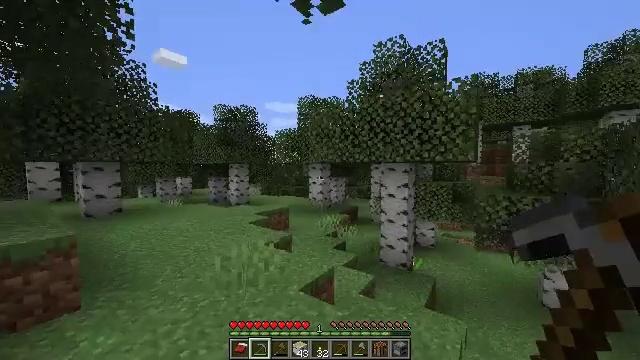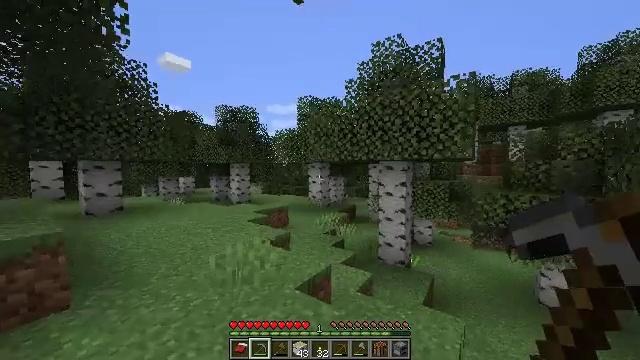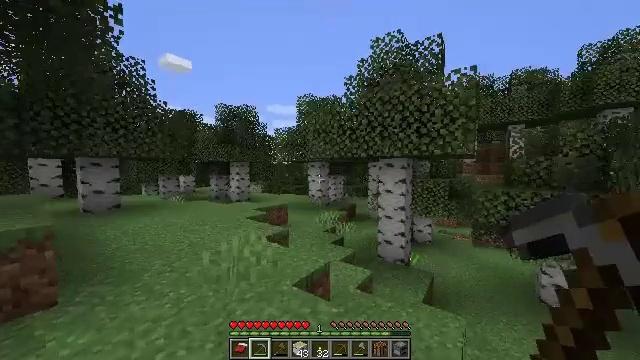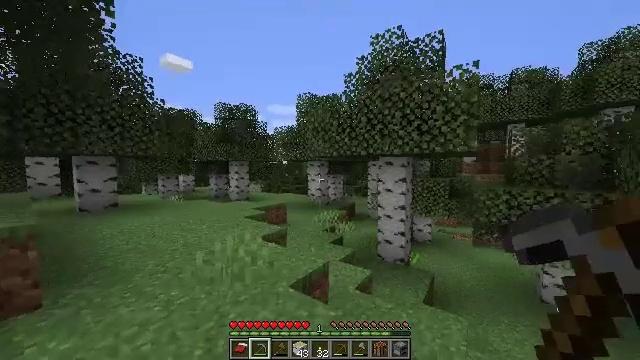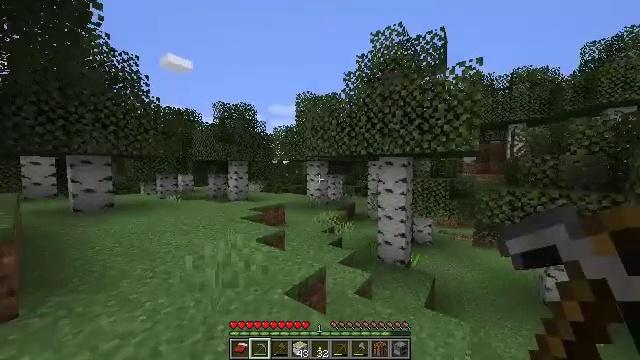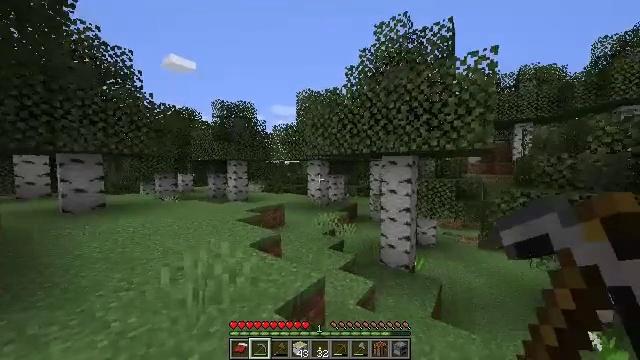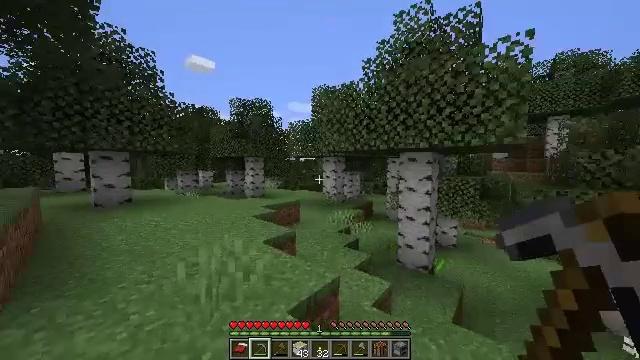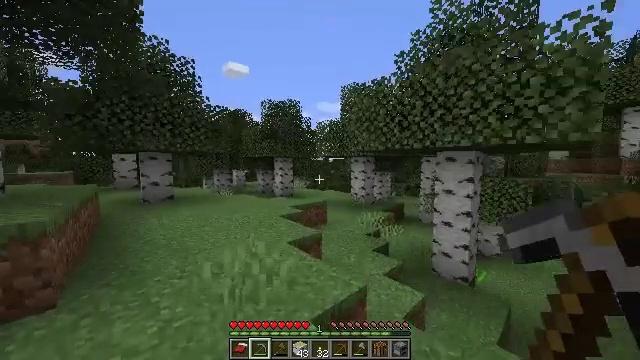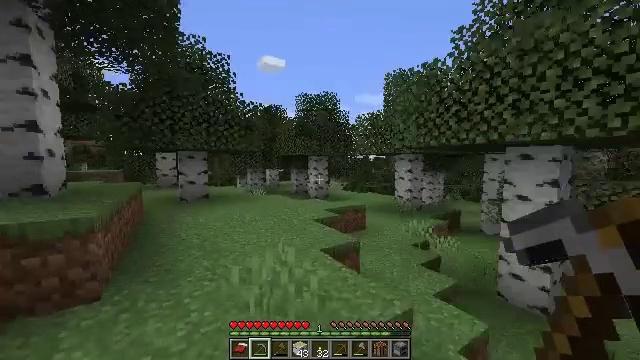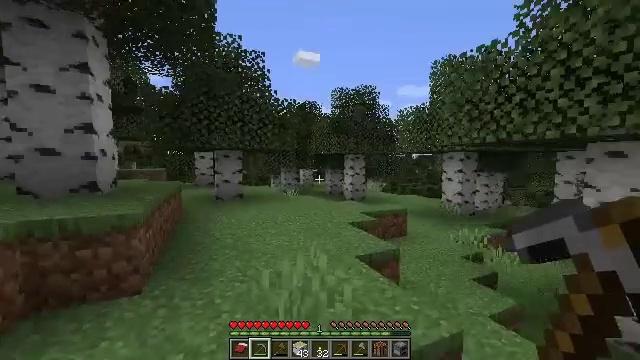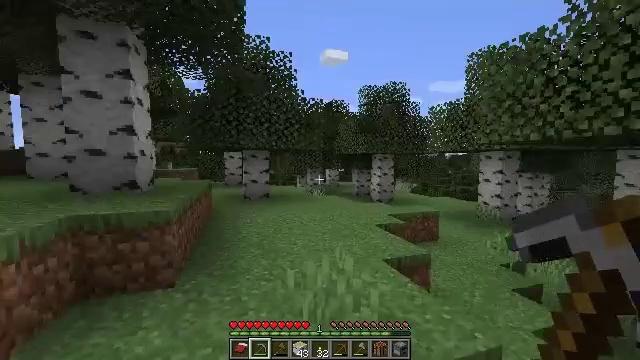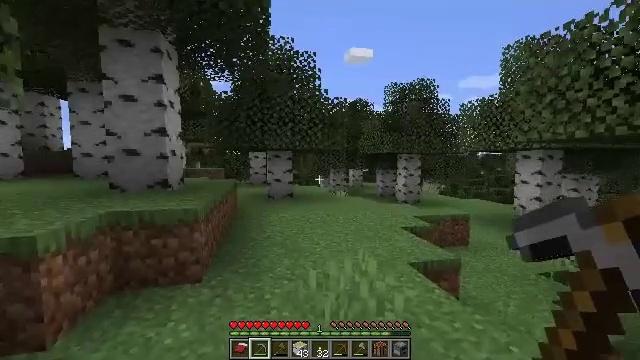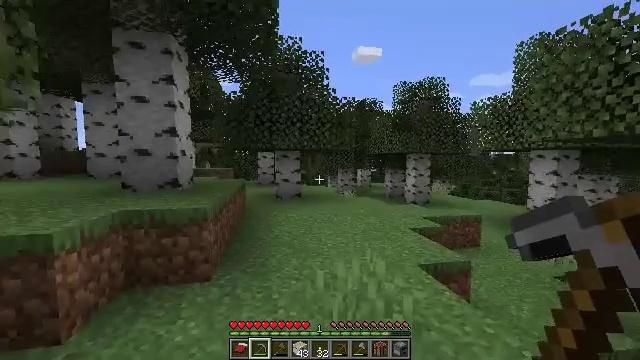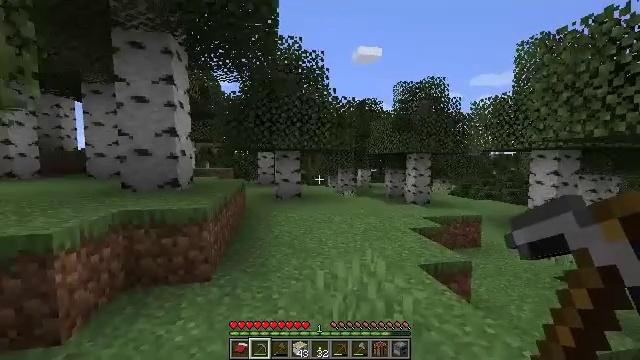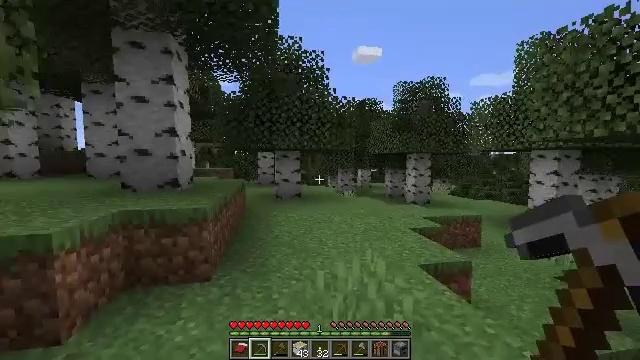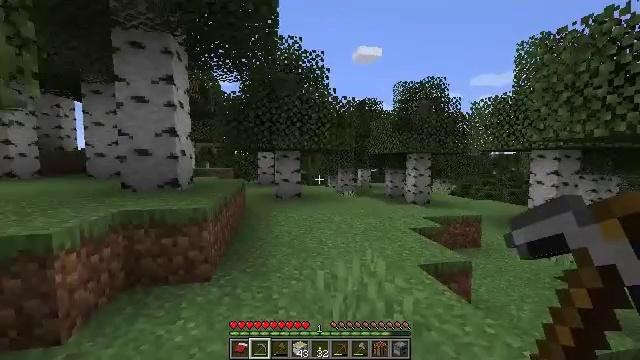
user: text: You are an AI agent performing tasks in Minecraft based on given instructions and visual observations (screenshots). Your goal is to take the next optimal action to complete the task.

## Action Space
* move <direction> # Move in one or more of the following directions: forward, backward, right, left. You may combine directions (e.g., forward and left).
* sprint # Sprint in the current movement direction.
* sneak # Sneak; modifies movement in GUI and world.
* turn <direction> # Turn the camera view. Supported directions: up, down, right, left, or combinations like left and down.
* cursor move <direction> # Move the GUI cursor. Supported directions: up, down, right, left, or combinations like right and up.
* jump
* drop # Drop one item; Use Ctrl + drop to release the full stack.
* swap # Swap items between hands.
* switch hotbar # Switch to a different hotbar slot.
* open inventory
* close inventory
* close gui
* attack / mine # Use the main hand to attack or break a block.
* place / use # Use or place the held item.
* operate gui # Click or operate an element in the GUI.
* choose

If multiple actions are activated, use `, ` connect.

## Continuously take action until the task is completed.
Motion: motion action
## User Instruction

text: Harvest birch leaves for decorations.
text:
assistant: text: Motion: move forward, sprint
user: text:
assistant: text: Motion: move forward, sprint
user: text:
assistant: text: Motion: move forward, sprint
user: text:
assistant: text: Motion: move forward, sprint
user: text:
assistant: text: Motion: move forward, sprint
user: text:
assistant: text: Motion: sprint, turn left
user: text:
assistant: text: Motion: sprint, turn left
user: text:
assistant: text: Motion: sprint, turn left
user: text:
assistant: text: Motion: sprint, turn left
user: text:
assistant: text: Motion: sprint, turn left
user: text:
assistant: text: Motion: sprint, turn left
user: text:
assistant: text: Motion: sprint, turn left
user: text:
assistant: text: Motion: sprint
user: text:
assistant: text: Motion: sprint
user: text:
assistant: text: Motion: sprint
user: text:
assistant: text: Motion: sprint
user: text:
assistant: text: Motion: move forward, sprint
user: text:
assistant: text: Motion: move forward, sprint
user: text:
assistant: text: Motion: sprint
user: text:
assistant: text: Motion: sprint
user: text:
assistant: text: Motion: sprint
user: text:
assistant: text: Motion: move forward, sprint
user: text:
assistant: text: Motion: move forward, sprint
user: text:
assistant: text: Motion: move forward, sprint
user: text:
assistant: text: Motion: move forward, sprint
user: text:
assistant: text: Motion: move forward, sprint
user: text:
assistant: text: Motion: move forward, sprint
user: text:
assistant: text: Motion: move forward, sprint
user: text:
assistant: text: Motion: move forward, sprint
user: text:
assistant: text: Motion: move forward, sprint